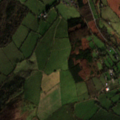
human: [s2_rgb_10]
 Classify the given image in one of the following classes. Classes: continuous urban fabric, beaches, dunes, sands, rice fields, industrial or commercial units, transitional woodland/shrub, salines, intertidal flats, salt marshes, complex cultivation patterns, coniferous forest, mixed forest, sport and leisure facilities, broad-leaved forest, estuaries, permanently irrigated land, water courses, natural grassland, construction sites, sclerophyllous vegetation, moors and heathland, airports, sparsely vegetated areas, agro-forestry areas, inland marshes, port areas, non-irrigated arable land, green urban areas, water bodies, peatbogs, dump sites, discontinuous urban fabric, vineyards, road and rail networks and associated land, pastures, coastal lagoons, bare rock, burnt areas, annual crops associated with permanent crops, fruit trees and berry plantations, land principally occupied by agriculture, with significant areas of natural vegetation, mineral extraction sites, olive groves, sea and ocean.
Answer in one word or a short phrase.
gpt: pastures, natural grassland, peatbogs